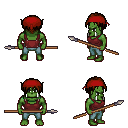
a pixel art fantasy rpg character, male body template, orc, green skin, maroon pirate shirt, teal pants, brown parted hairstyle, red bandana, spear, four views (front, back, left, right), 2x2 character sprite sheet, small pixel art, hard edges, no anti-aliasing